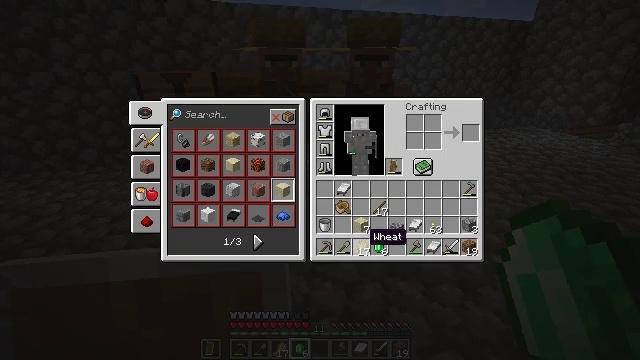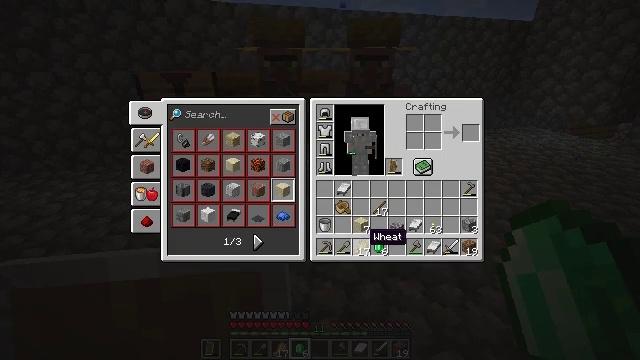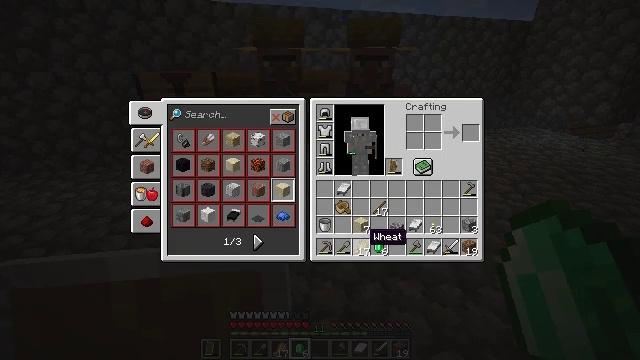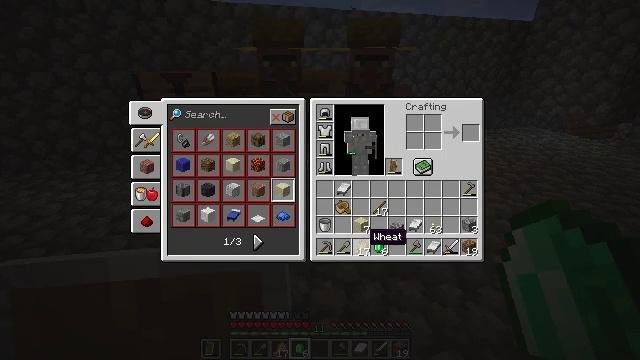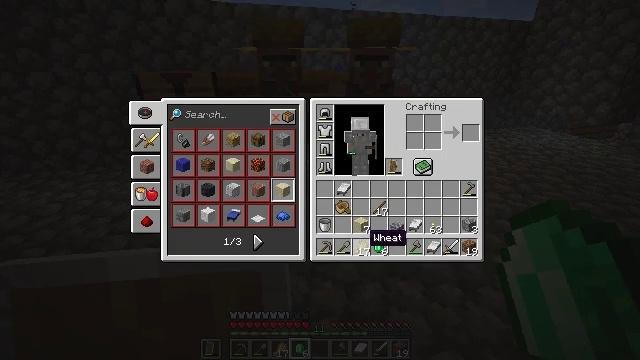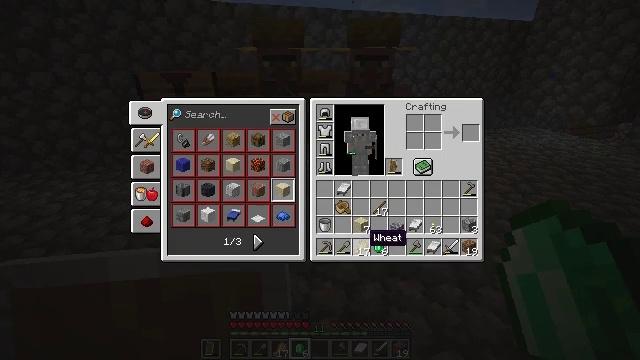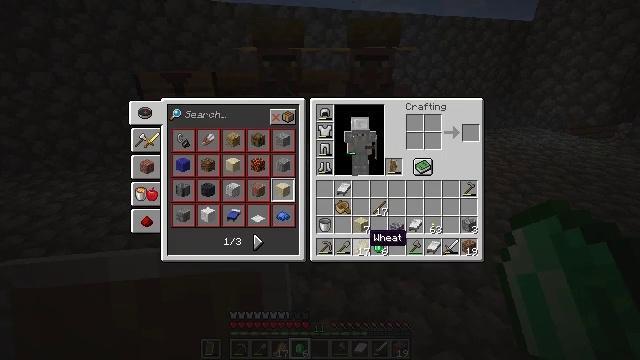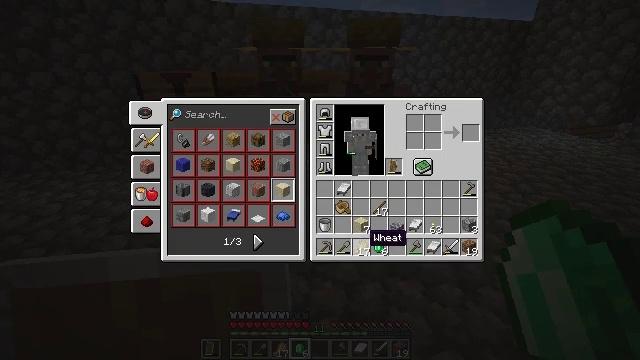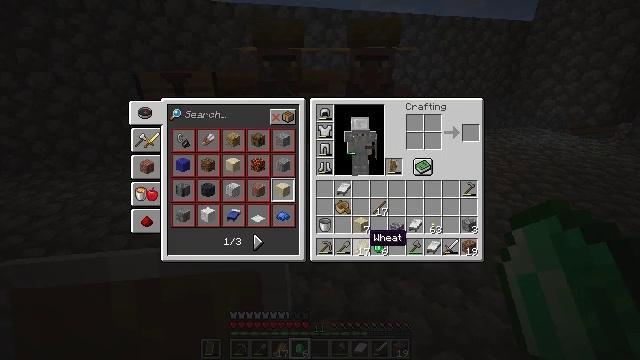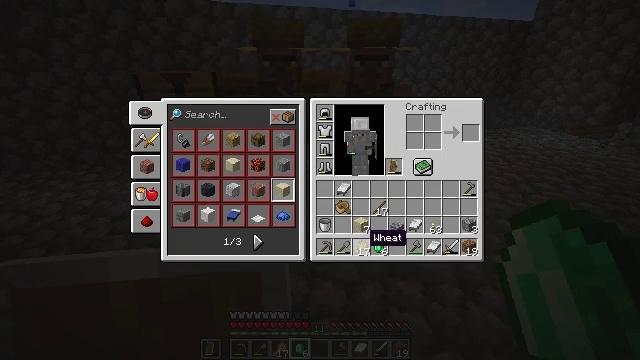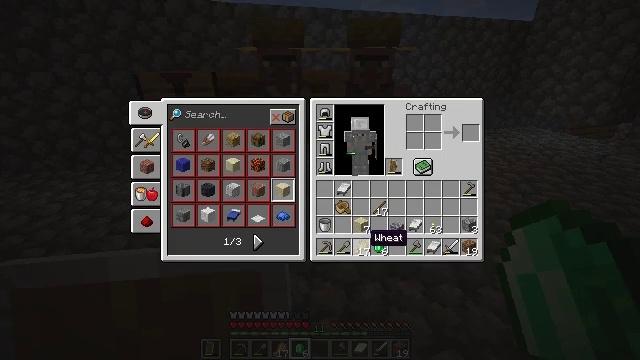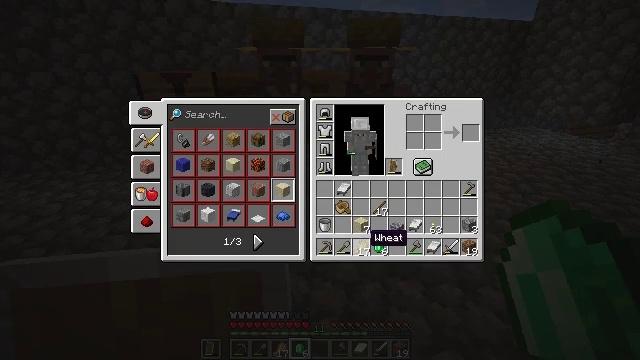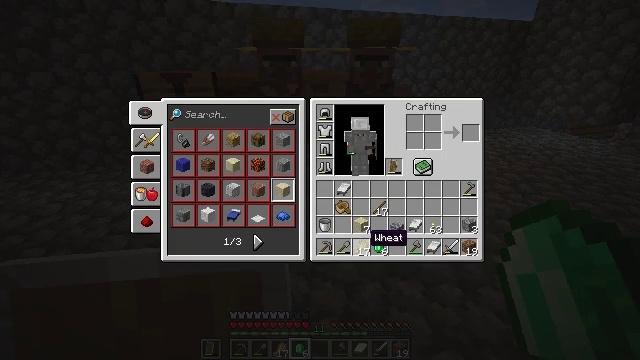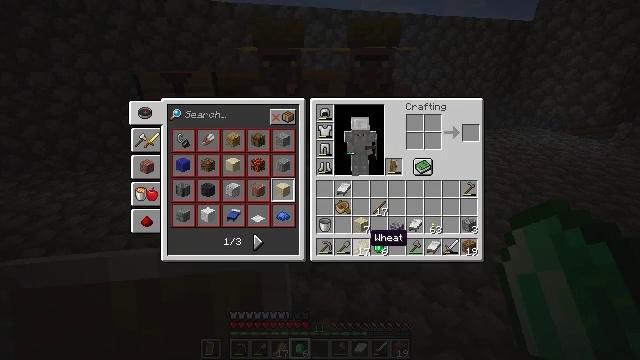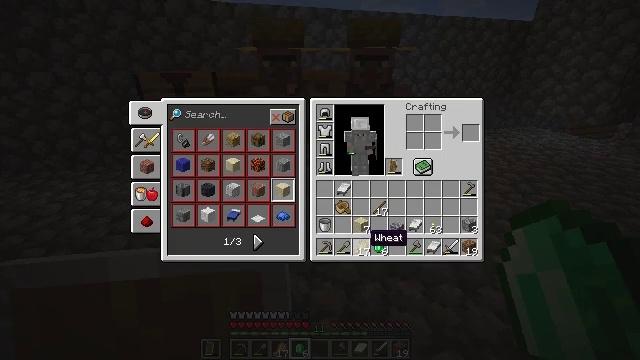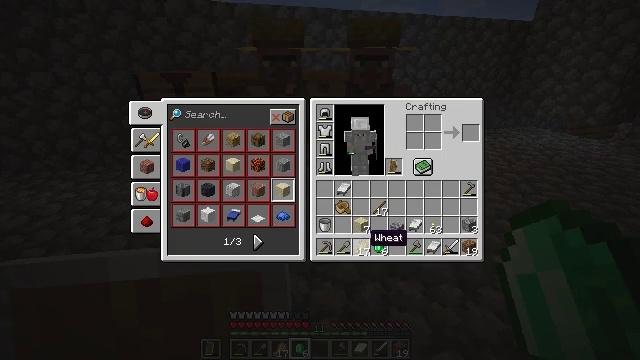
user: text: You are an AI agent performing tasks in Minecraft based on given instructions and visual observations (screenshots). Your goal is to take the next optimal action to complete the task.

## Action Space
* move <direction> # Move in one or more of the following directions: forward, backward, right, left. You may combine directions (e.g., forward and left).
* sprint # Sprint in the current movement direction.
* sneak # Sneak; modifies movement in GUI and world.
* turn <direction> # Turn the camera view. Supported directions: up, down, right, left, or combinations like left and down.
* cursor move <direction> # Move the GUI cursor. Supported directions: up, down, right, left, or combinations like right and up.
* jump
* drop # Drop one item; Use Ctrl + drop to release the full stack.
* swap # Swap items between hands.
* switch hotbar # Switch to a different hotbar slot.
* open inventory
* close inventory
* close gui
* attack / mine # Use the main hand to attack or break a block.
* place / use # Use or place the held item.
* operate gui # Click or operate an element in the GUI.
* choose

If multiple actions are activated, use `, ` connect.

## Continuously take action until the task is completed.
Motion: motion action
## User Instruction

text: Remove the cobblestone slab with a tool.
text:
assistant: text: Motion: no_op
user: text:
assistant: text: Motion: no_op
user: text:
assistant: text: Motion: no_op
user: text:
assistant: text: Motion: no_op
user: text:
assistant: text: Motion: no_op
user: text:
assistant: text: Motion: no_op
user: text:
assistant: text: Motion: no_op
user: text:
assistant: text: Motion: no_op
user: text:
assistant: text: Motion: no_op
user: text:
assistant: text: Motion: no_op
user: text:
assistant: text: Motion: no_op
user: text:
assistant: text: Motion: no_op
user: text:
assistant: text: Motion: no_op
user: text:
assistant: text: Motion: no_op
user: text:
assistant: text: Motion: no_op
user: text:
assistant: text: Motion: no_op
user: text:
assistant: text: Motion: no_op
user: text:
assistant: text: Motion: no_op
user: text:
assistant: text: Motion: no_op
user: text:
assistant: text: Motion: no_op
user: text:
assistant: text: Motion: no_op
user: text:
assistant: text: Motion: no_op
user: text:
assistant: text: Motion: no_op
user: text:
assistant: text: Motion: no_op
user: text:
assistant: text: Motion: no_op
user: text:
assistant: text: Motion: no_op
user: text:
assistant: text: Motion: open inventory
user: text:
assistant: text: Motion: open inventory
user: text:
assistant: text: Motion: open inventory
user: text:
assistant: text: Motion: open inventory